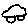
Label: car